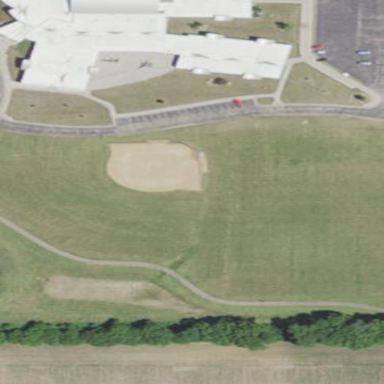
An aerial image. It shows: Baseball pitch for leisure and sports activities.